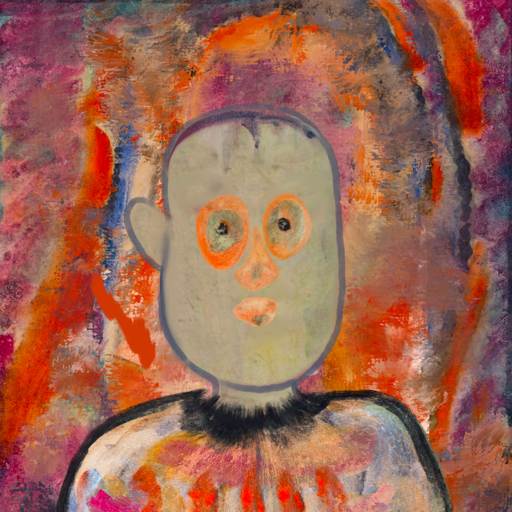
Background: Experience, Head And Neck Front: Hill_Girl, Face Front: Childish, Bust: Childish, Hair Front: Blank, Head Accessory: Blank, Second Necklace: Blank, Necklace: Blank, Baby: Blank